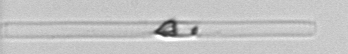
Label: Dactyliosolen_blavyanus